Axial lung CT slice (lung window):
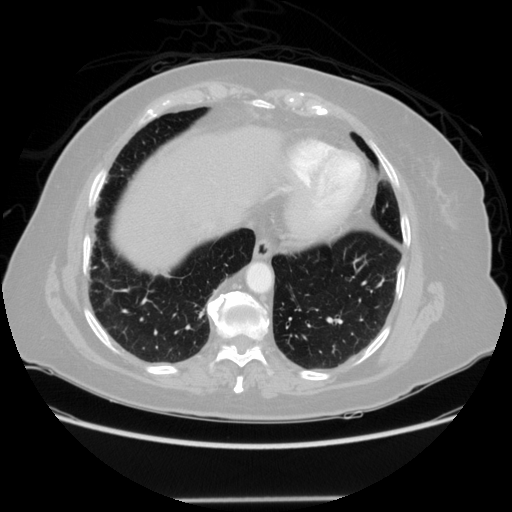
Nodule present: no